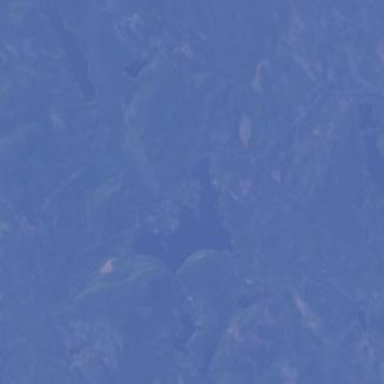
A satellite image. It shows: Beautiful lake surrounded by nature.